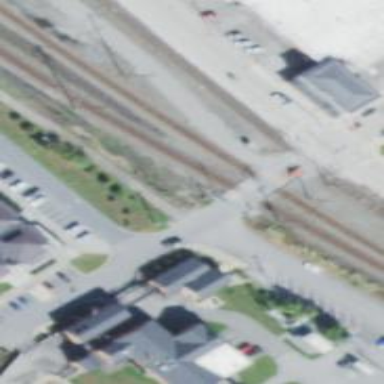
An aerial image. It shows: Crossing for the railway.